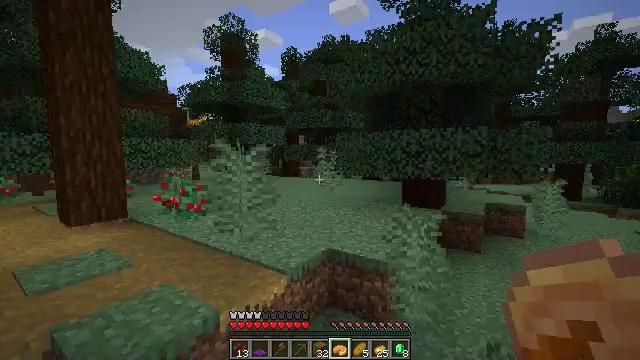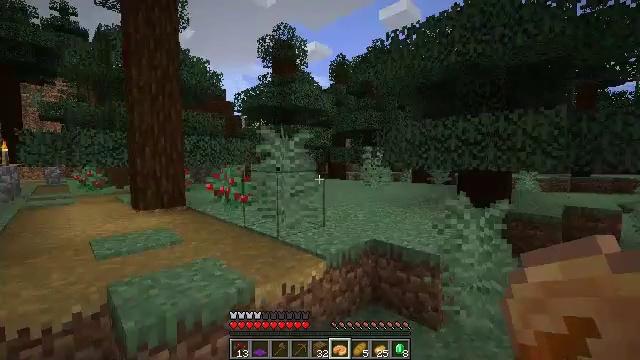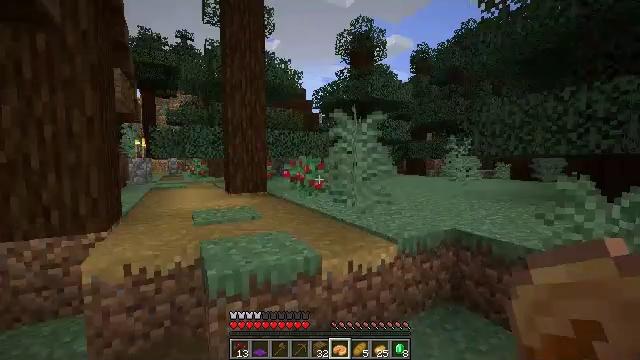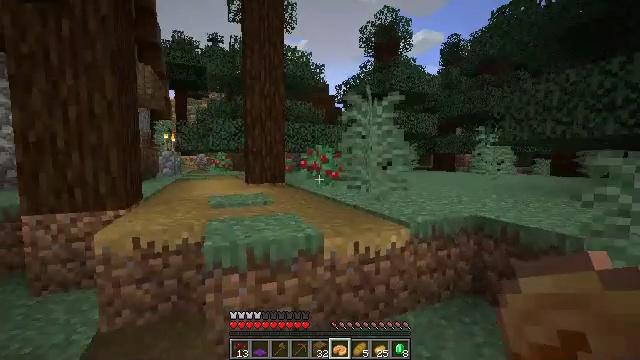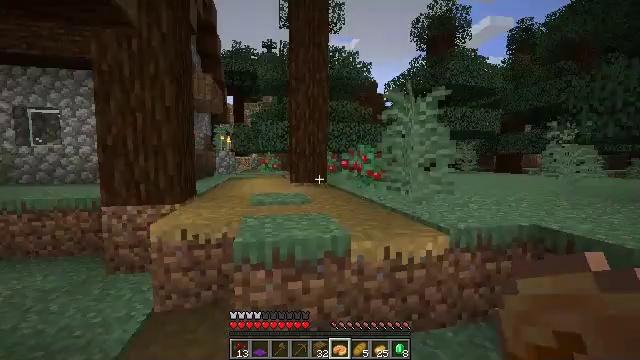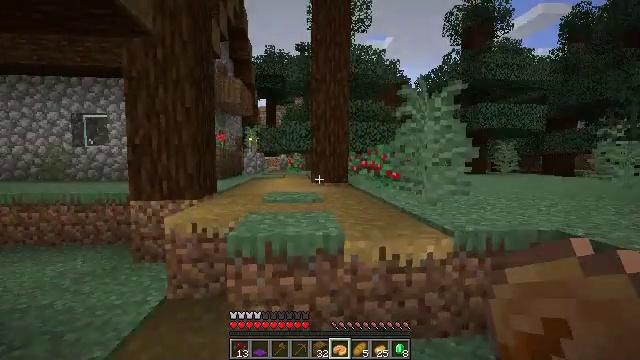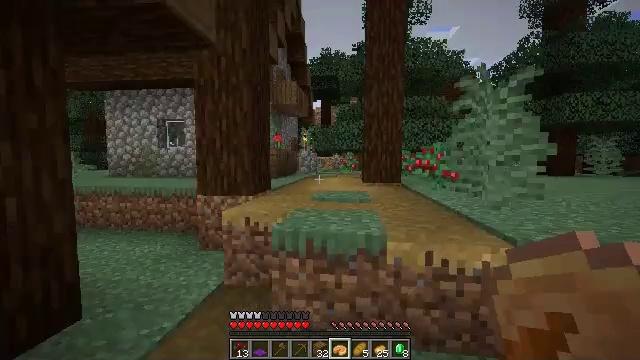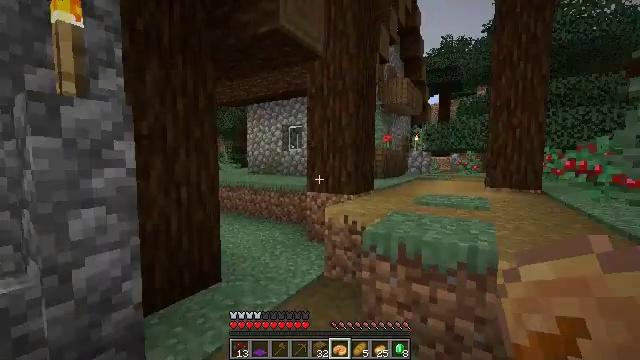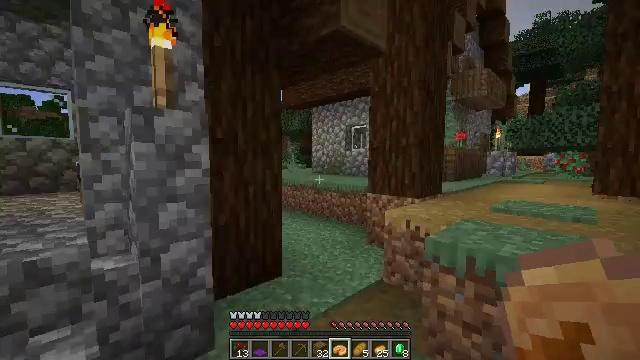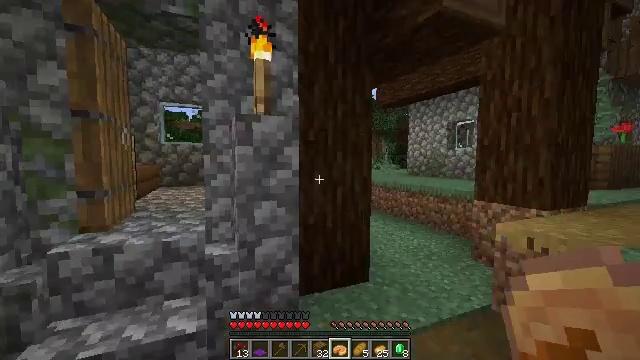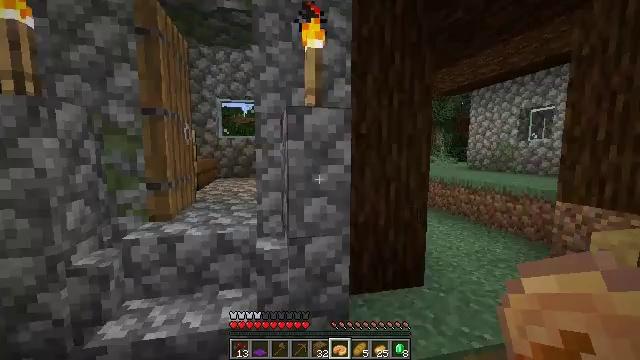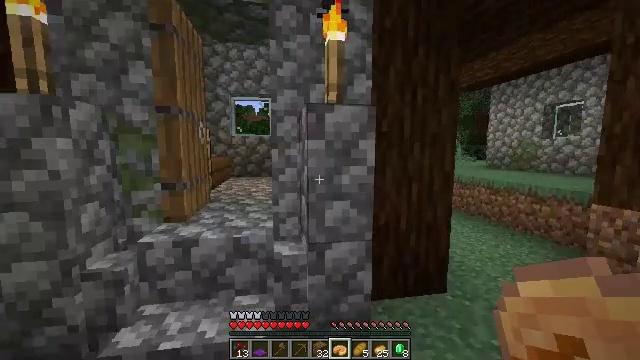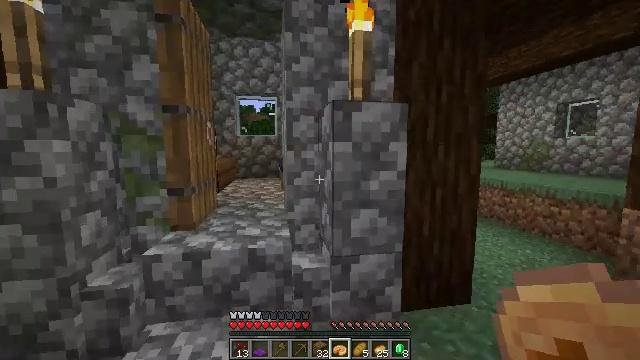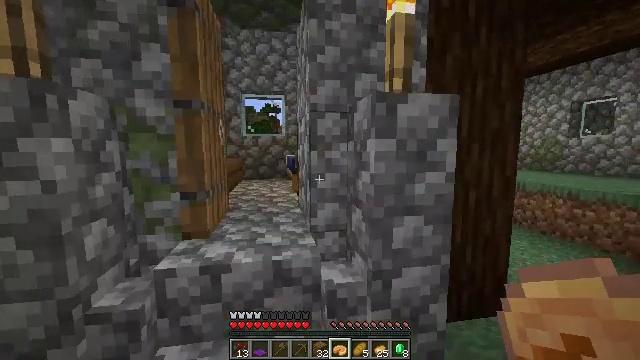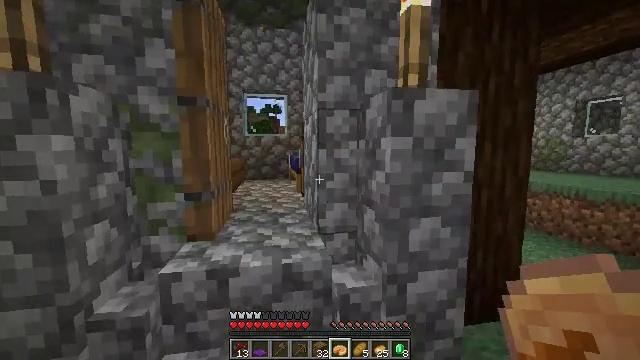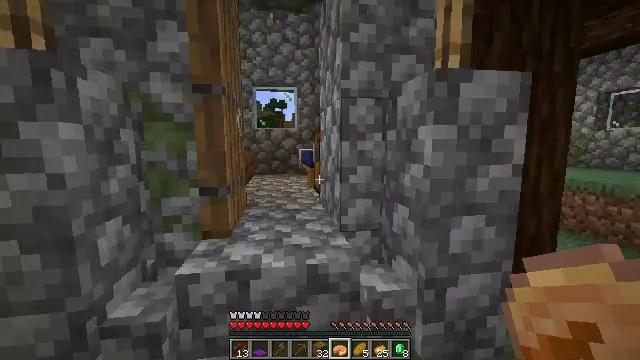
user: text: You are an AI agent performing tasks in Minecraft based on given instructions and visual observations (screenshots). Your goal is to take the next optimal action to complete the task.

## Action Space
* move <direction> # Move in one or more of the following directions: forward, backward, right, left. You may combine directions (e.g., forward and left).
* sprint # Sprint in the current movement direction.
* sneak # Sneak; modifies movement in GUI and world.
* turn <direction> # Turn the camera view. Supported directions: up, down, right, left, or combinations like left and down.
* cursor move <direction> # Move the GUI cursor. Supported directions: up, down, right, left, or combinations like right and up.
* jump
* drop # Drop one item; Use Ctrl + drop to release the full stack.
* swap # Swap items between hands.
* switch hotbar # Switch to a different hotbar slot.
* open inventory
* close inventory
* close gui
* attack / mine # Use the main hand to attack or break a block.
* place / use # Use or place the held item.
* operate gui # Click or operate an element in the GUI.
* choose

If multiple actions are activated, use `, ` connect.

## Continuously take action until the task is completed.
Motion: motion action
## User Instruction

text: Remove a pumpkin pie from the inventory.
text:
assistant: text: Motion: turn left and up
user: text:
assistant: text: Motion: move right, turn left
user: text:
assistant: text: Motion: move right, turn left
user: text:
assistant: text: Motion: move right, turn left
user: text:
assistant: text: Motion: move right, turn left
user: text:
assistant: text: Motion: move right, turn left
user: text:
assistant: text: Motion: move forward, turn left
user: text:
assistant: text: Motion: move forward, turn left
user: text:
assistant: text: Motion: move forward and move left, turn left
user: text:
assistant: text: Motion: move forward and move left, turn left and down
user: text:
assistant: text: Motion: move forward and move left, turn left
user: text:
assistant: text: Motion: move forward and move left
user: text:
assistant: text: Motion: move forward and move left
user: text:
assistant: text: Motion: move forward and move left
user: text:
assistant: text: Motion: move forward, turn left and down
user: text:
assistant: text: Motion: move forward, turn left and down
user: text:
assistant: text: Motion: move forward, turn left and down
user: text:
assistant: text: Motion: move forward, turn left and down
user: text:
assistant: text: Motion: move forward, turn left and down
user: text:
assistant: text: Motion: move forward, turn left
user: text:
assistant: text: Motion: move forward
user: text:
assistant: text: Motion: move forward
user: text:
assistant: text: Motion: move forward, turn down
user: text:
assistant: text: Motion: move forward, turn right and down
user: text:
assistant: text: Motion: move forward and move right, turn right and down
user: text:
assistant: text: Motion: move forward and move right, turn right and down
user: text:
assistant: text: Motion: move forward and move right, turn right
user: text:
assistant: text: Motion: move forward and move right
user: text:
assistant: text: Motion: move forward, turn right
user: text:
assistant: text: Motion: move forward, turn right